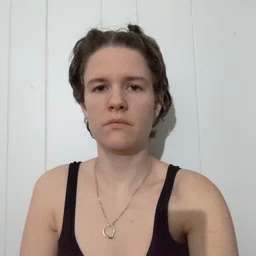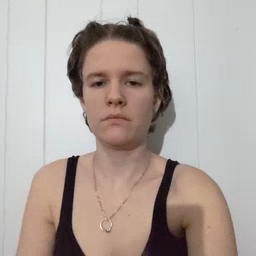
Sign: read